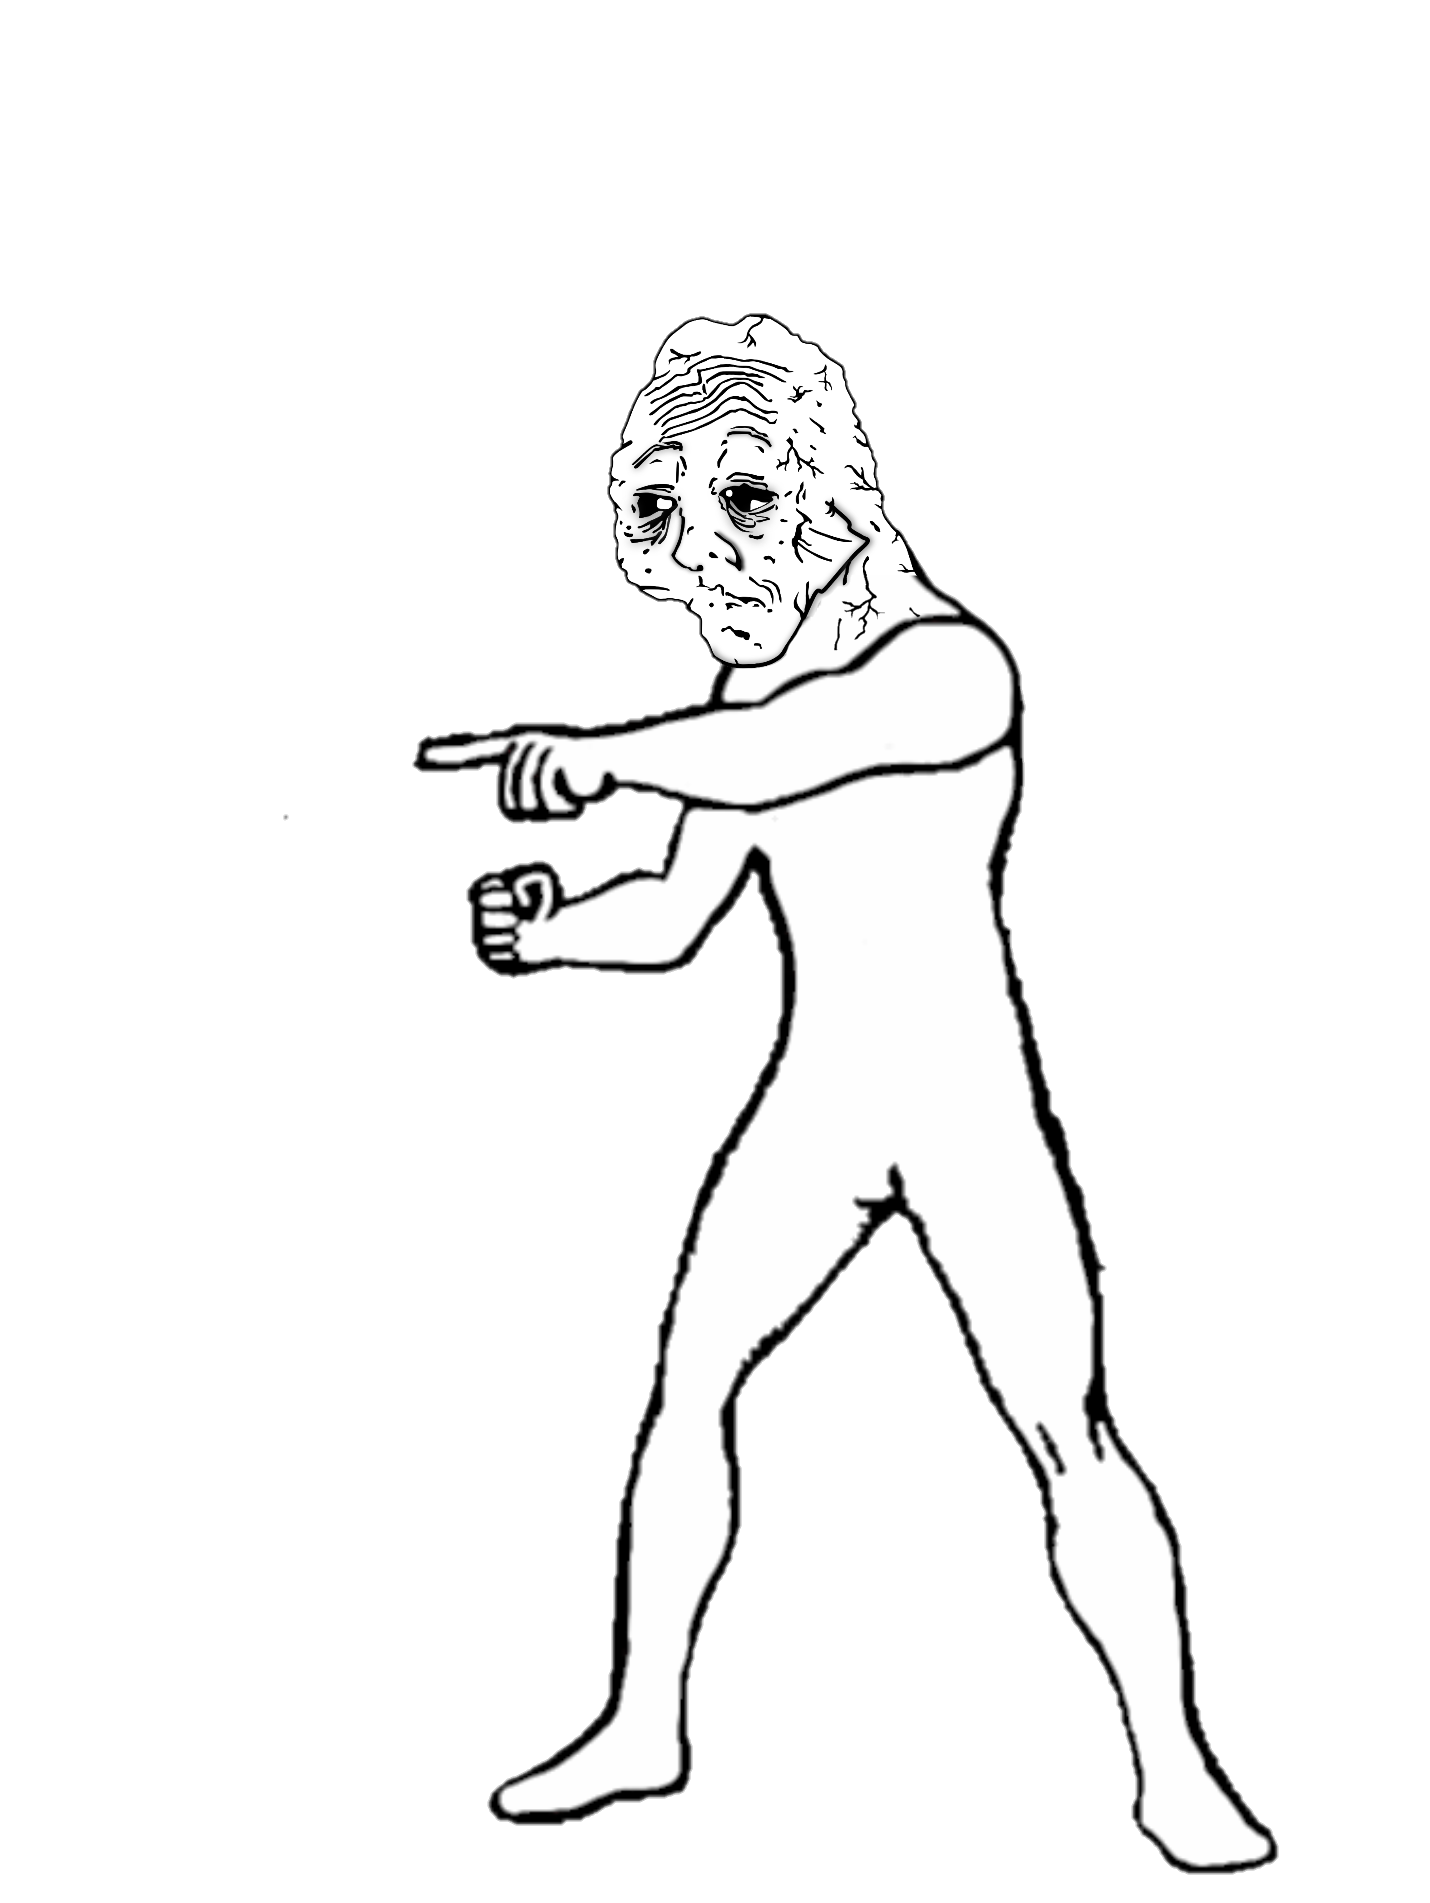
Label: 5_Yes_Honey